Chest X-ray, PA view. Patient: 31 years old, sex F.
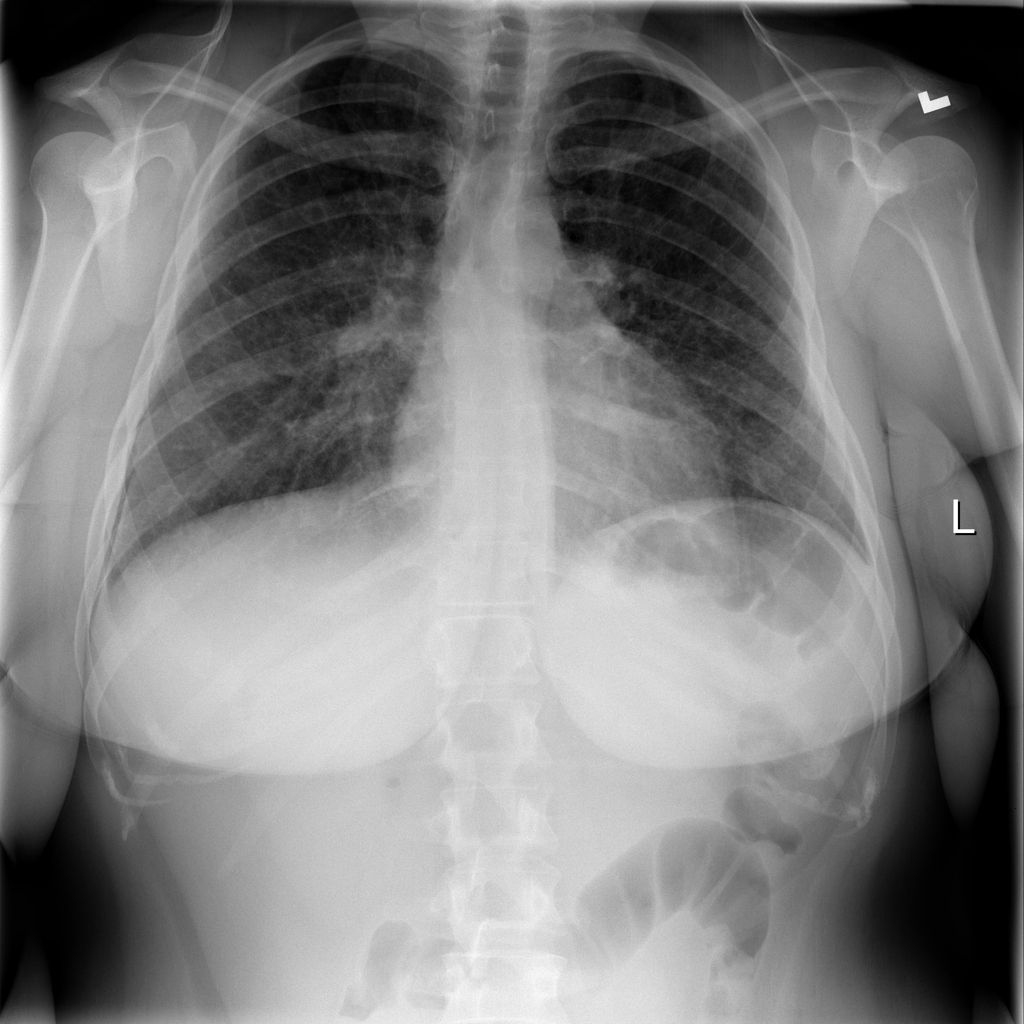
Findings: No Finding